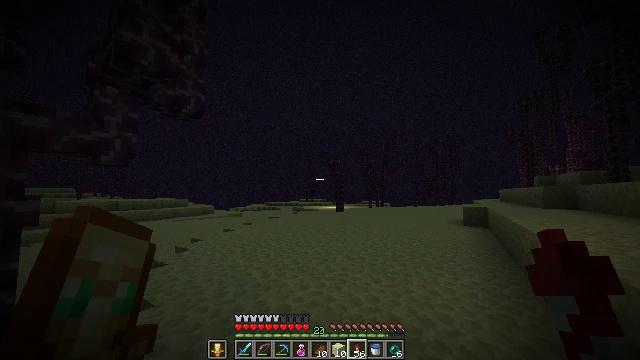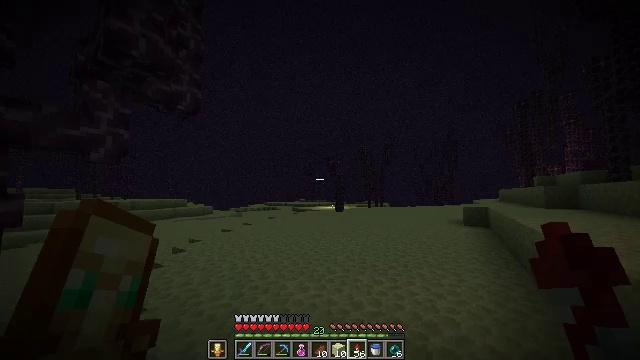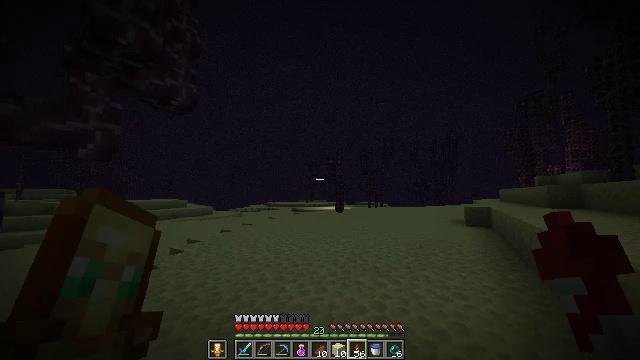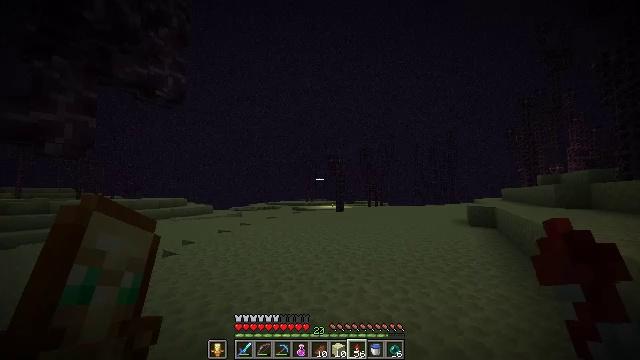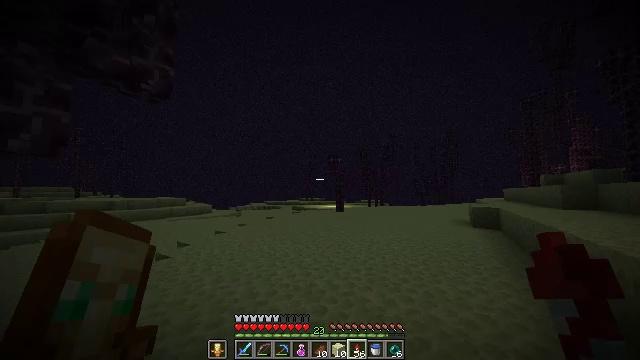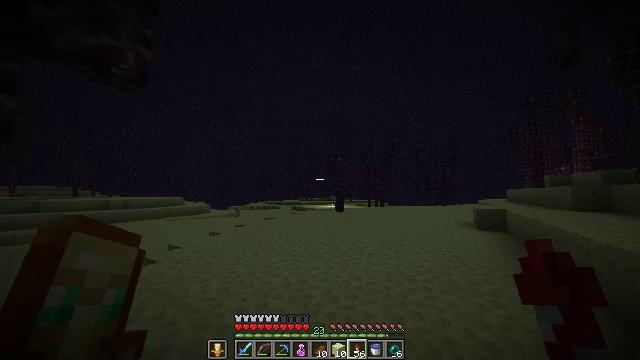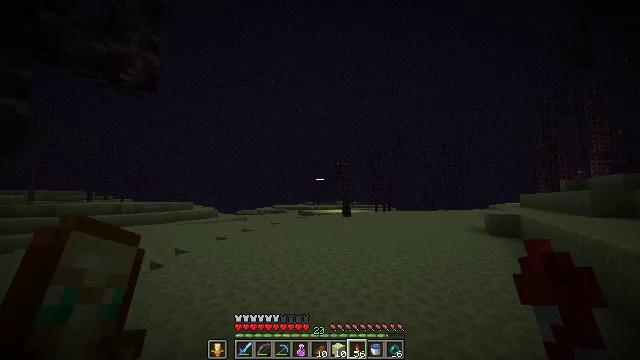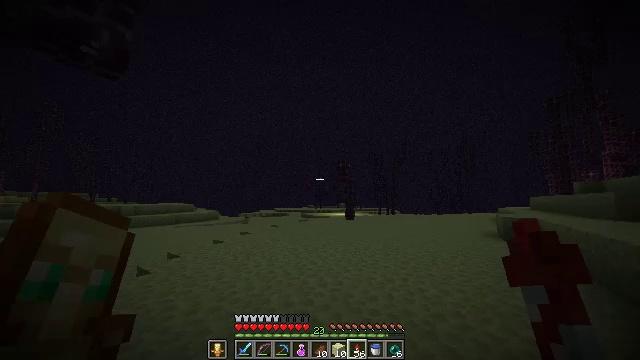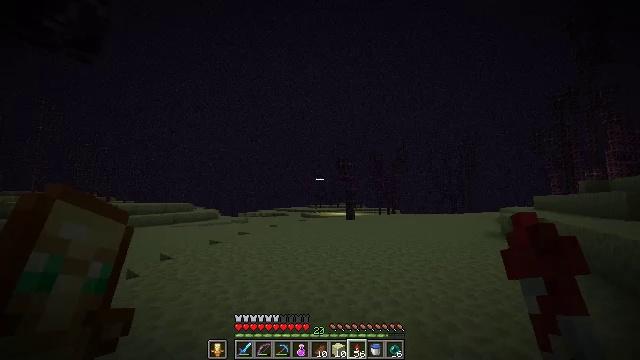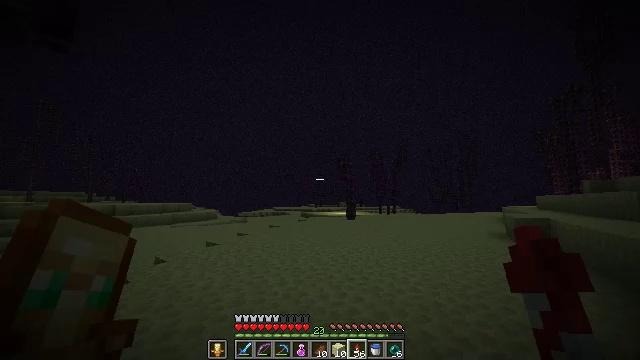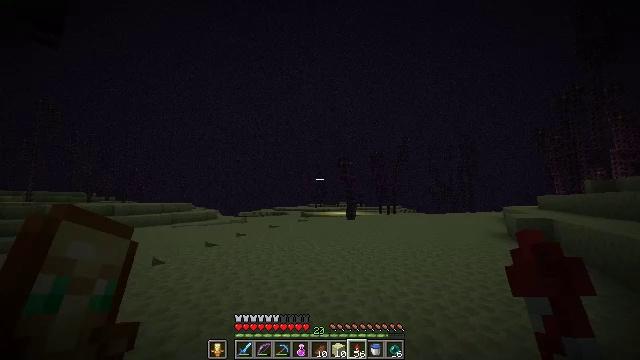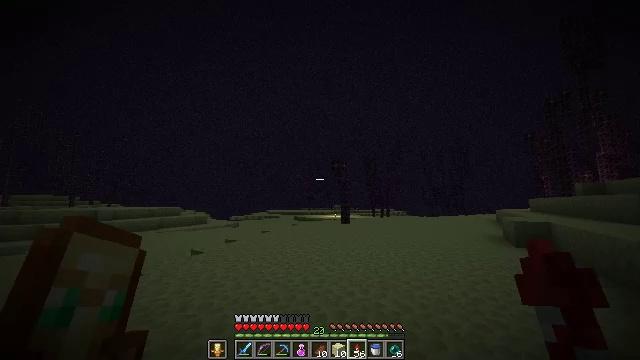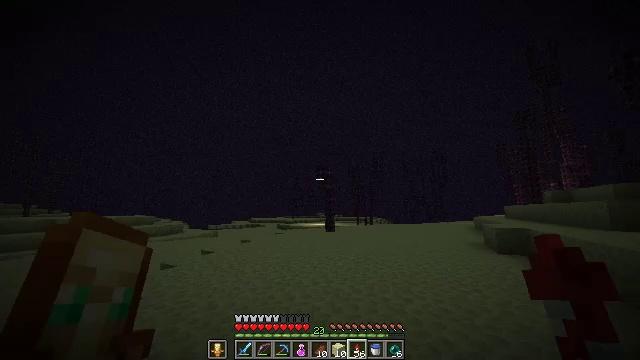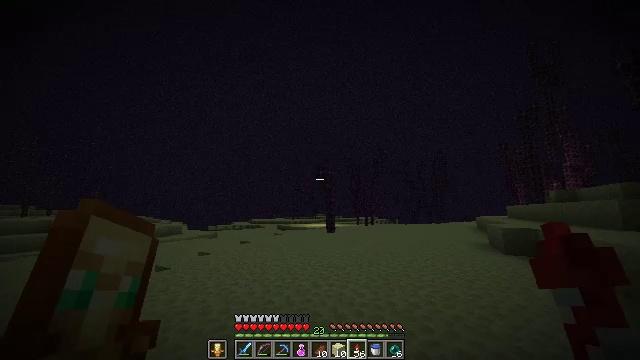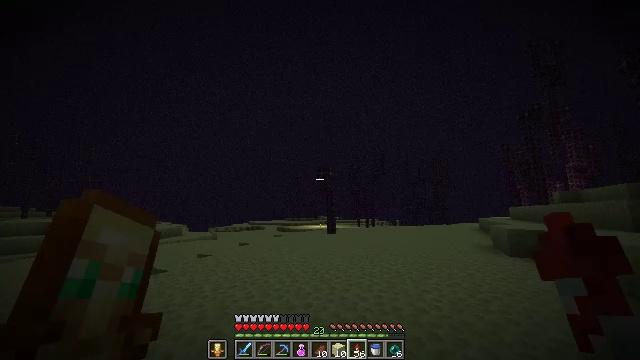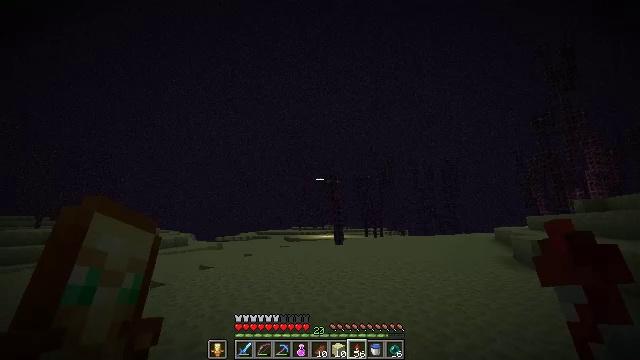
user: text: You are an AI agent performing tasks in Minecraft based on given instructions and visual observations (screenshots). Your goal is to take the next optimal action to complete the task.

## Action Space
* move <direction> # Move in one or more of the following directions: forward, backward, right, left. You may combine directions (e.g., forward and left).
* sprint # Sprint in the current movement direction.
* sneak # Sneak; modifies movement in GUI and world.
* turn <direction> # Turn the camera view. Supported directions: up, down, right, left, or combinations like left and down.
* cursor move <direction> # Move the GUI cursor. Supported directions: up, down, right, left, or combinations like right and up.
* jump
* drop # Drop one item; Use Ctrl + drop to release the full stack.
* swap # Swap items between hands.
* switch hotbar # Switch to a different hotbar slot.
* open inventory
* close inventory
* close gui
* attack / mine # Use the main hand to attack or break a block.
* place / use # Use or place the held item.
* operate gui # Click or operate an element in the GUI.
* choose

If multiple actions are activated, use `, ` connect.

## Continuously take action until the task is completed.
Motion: motion action
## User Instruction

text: Collect the parts of the chorus plant.
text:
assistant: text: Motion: move forward, sprint
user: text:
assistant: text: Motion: move forward
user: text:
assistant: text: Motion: move forward
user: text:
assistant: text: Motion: move forward
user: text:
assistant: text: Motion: move forward
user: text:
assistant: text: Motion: move forward, sprint, turn left and up
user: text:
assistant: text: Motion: move forward, sprint
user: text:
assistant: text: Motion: move forward, sprint
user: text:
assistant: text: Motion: move forward, sprint
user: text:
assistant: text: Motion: move forward
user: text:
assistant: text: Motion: move forward, turn right
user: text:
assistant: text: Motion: move forward, turn right and up
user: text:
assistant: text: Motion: move forward
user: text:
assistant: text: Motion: move forward
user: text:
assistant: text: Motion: move forward, turn left and up
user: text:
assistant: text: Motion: move forward, turn left and up, jump
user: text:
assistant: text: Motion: move forward, turn left and up, jump
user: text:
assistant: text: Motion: move forward, turn left and up, jump
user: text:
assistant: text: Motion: move forward, jump
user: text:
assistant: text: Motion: move forward, use / place
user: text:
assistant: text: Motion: move forward, use / place
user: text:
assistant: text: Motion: move forward, use / place
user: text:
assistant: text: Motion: move forward, use / place
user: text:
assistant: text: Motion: move forward, use / place
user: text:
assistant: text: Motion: move forward
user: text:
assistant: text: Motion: move forward, use / place
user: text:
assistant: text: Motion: move forward, use / place
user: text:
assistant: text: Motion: move forward
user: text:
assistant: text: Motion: move forward
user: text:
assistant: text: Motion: move forward